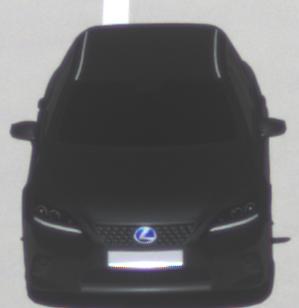
Make: Lexus
Model: CT 200h
Detailed model: CT (A10)
Model produced from: 2014/03
Model produced until: 2017/10
Doors: 5
Color: black
Road condition: dry road
Daytime: midday
Contrast: high contrast